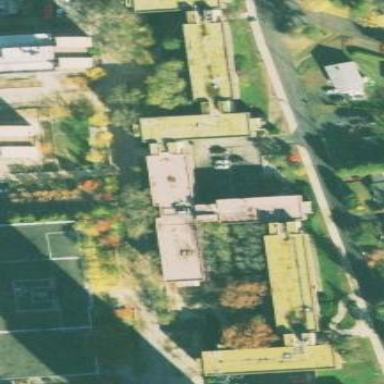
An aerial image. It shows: Dormitory building.